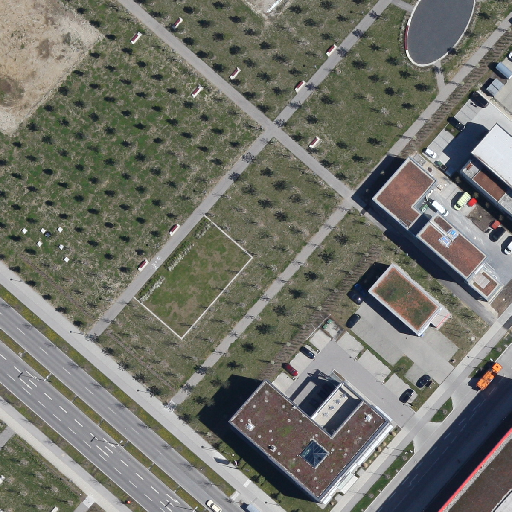
Referring expression: sidewalk along with tree